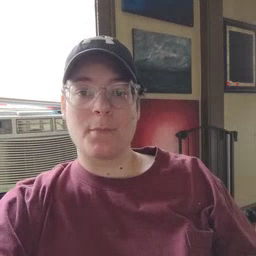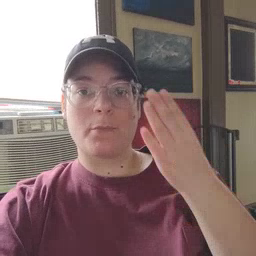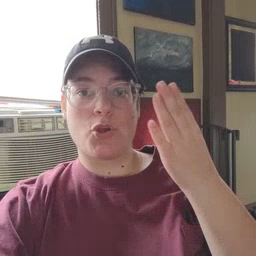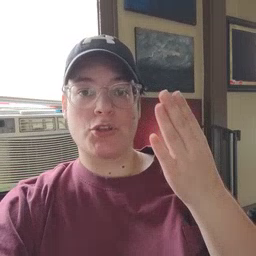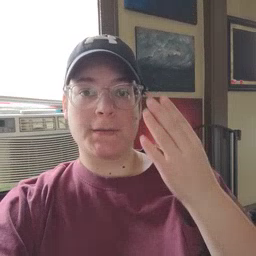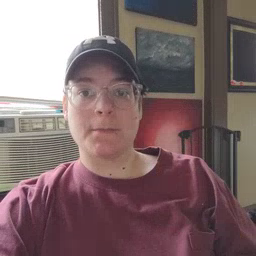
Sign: morning